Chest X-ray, PA view. Patient: 55 years old, sex M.
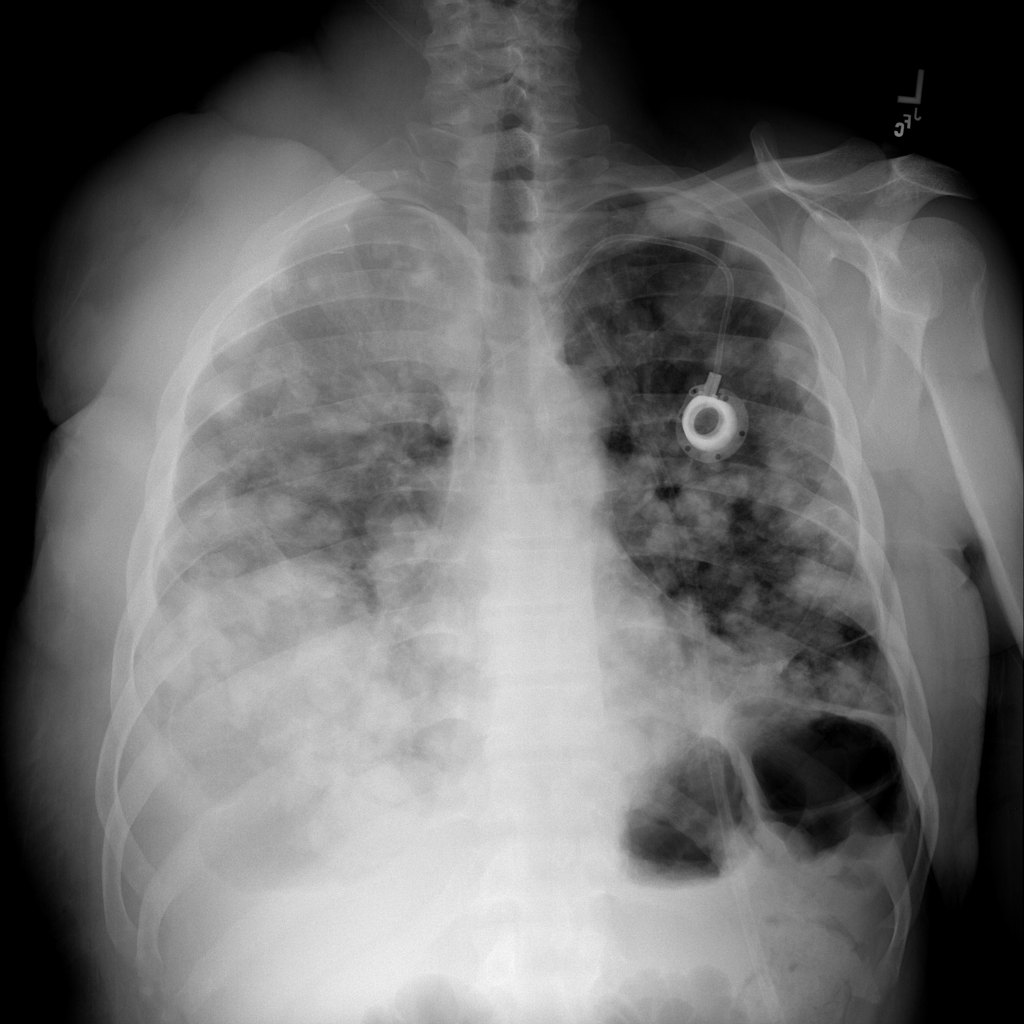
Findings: Effusion, Nodule, Pleural_Thickening